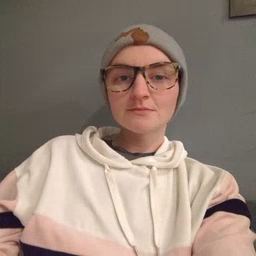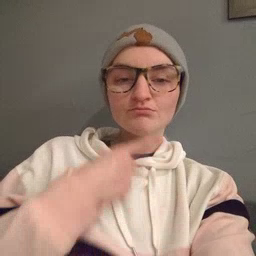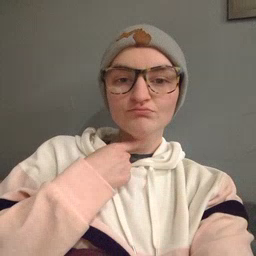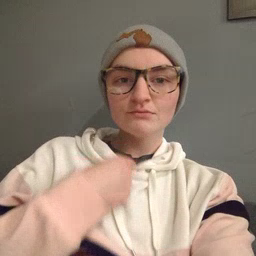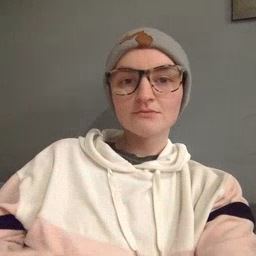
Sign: thirsty